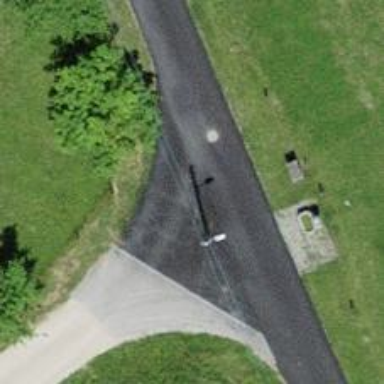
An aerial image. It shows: Track with grade 2 tracktype.